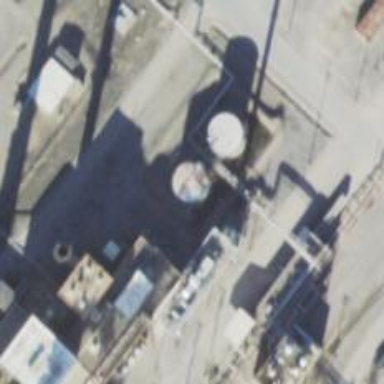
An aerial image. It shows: Storage tank that is man-made.